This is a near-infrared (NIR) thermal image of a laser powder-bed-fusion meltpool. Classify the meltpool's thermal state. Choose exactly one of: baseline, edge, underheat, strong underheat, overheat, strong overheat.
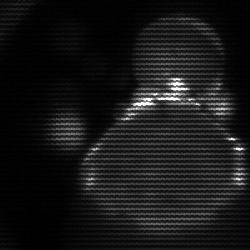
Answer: edge